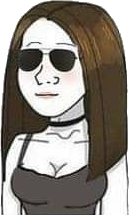
Label: 5_E-Thot